Interaction volume radius: 10 \u00c5
Interaction volume height: 15 \u00c5
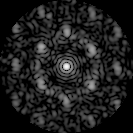
Disorder parameter: 0.6465